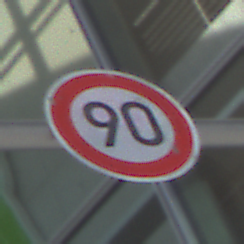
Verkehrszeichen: Geschwindigkeit90
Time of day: MorningAfternoon
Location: Outdoor (Urban)
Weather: PartlyCloudy
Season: NotSpecified
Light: Natural